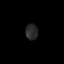
Tissue: lung
Cell type: Fibroblasts
Senescence score: 0.5963
Nuclear area (px): 187
Mean DAPI intensity: 41.727